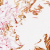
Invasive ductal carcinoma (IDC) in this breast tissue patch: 0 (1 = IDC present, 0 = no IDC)